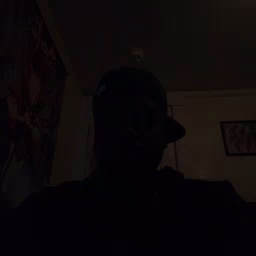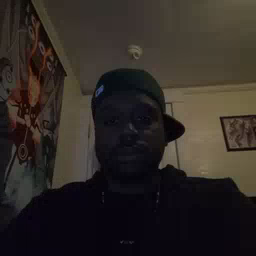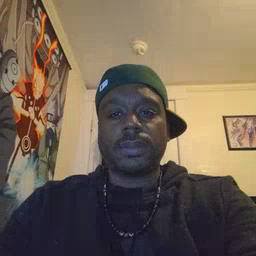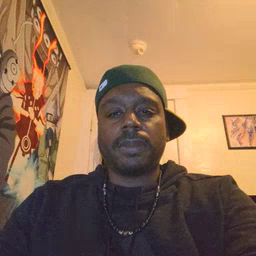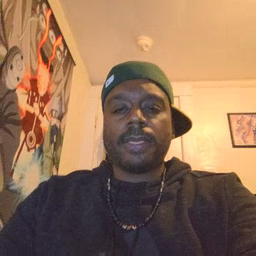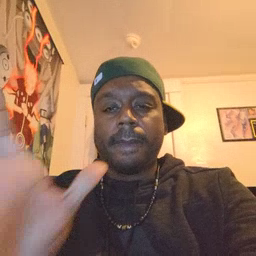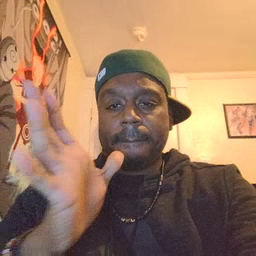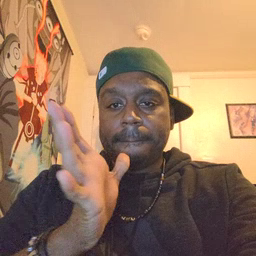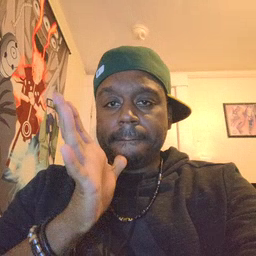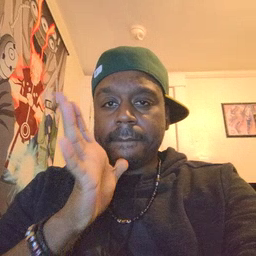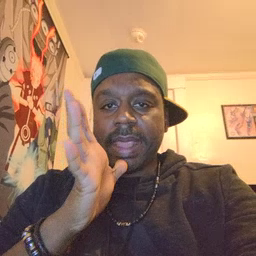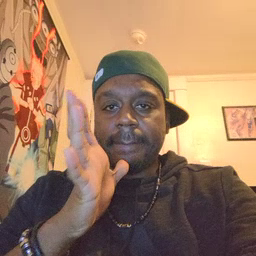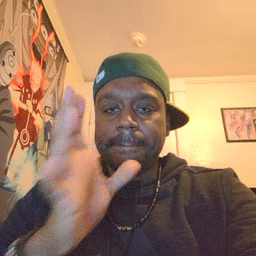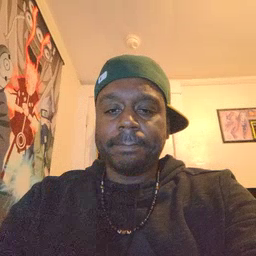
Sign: mom